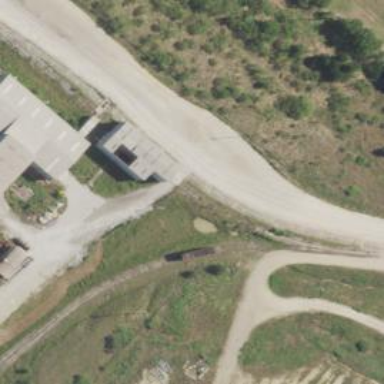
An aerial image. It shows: Railway level crossing.